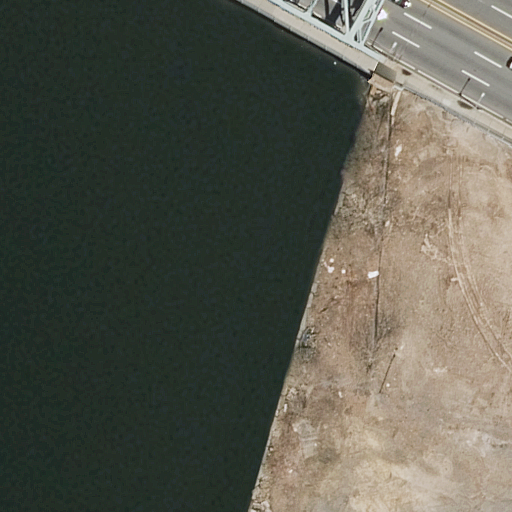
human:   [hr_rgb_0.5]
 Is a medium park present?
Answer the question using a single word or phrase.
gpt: no

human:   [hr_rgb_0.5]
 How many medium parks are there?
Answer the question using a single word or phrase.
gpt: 0

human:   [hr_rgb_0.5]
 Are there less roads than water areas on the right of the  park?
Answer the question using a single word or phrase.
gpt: no

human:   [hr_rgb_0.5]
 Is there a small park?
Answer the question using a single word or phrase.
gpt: no

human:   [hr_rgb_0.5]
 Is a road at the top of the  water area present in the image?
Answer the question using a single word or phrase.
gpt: yes

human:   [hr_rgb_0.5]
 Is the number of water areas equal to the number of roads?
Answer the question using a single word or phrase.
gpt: no

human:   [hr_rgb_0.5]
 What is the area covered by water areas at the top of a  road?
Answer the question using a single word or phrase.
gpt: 0m2

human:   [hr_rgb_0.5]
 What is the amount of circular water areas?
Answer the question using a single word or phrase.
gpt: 0

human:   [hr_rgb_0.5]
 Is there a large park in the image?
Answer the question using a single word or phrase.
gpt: yes

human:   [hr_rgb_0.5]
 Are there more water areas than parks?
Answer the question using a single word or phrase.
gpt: no

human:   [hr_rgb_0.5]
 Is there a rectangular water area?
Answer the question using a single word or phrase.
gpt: yes

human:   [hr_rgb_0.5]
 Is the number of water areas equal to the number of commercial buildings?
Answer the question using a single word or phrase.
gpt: no

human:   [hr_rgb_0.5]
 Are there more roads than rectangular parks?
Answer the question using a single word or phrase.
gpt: yes

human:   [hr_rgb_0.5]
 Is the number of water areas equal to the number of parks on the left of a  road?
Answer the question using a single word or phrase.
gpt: no

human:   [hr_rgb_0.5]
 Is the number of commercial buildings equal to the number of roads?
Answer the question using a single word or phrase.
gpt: no

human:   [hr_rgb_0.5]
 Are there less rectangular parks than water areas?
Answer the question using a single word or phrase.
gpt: no

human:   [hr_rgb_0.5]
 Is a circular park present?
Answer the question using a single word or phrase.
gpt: no

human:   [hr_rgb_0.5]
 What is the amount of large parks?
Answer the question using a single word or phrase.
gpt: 1

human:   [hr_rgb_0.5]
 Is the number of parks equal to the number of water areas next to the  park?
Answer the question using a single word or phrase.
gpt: yes

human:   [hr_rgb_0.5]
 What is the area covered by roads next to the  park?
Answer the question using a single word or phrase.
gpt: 0m2

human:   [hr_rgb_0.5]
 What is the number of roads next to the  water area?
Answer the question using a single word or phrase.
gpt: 3

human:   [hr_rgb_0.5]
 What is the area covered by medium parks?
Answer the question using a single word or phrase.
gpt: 0m2

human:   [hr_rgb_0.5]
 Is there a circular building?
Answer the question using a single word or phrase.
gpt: no

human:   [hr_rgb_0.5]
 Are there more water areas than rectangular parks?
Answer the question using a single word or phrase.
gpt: no

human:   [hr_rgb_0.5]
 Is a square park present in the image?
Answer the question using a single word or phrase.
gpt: no

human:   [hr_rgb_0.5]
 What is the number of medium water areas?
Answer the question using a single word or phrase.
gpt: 0

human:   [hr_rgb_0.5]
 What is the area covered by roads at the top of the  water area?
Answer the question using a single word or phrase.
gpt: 0m2

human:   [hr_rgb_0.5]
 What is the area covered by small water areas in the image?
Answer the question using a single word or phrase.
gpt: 0m2

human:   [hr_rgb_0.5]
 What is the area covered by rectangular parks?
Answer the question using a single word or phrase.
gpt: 5568m2

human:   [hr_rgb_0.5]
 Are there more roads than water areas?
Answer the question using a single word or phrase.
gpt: yes

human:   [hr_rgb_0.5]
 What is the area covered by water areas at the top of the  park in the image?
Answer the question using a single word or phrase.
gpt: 0m2

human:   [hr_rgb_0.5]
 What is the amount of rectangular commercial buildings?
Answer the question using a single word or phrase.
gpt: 0

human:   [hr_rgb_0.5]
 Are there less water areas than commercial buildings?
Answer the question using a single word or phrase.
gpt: no

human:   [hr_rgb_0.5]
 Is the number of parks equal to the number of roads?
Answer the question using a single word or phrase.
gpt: no

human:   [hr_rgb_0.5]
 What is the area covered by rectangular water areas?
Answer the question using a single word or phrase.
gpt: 6885m2

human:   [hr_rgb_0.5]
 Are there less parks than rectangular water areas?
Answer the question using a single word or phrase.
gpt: no